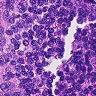
Metastatic tissue present: no